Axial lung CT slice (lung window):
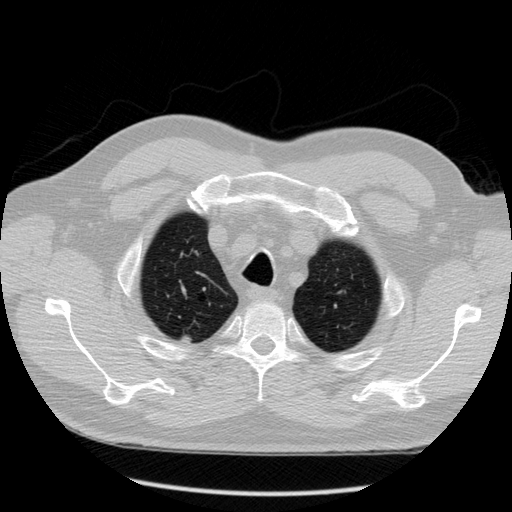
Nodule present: yes
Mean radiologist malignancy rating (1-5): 3.75